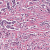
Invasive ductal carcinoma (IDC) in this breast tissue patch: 1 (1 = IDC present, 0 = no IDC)